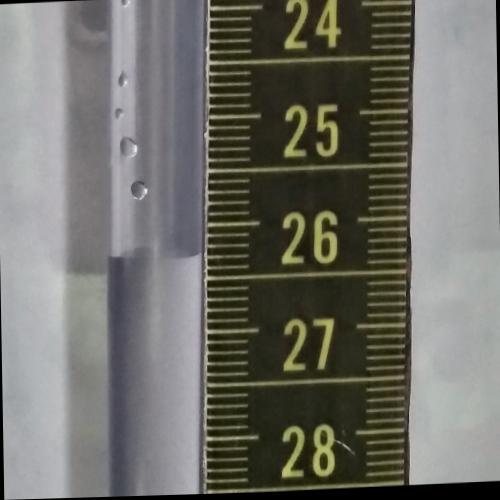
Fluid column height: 26.3 cm